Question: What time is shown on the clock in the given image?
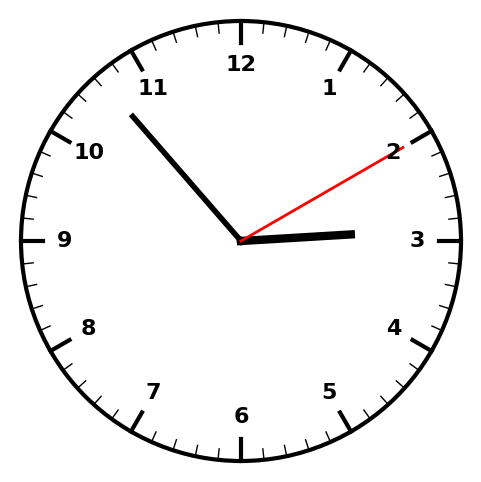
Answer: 02:53:10